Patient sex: M
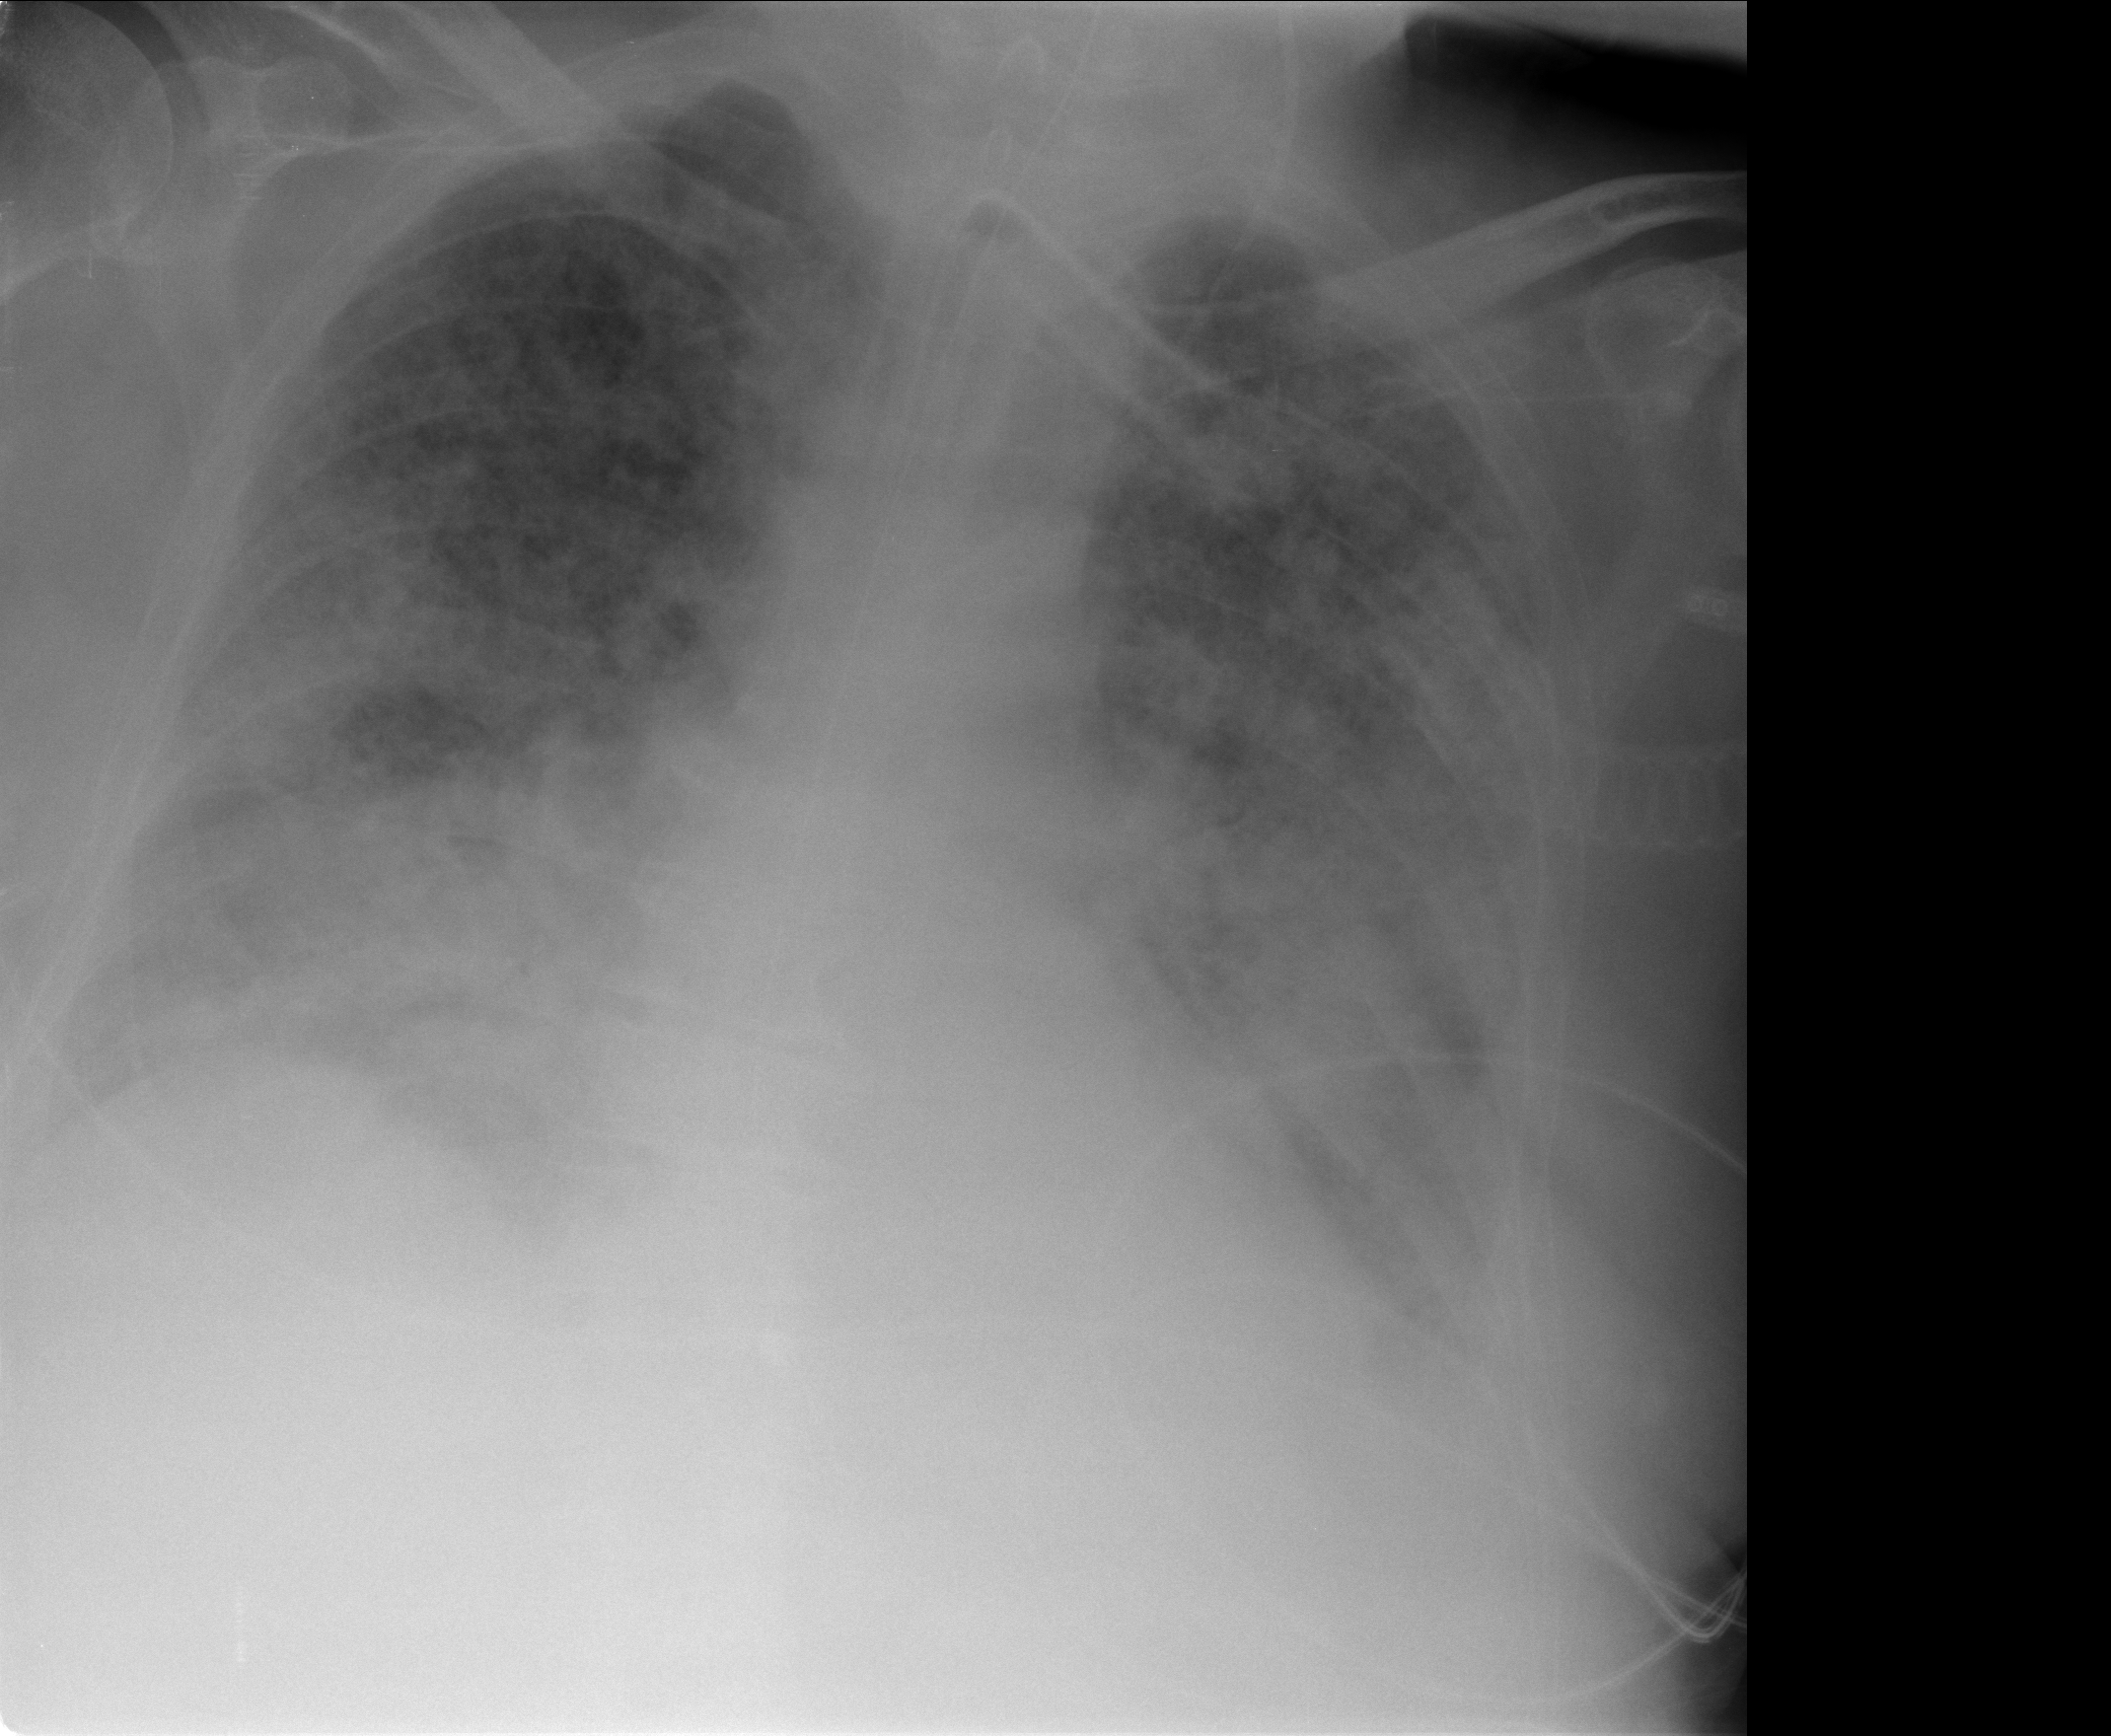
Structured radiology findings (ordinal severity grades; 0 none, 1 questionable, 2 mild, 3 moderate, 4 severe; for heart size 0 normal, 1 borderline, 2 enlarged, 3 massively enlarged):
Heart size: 0
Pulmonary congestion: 4
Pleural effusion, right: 2
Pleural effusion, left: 2
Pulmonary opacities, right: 3
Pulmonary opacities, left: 3
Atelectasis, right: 3
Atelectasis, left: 3